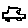
Label: car